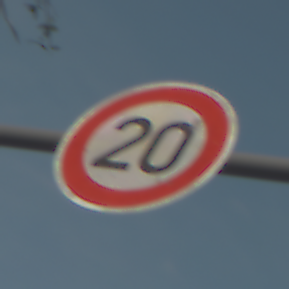
Verkehrszeichen: Geschwindigkeit20
Umgebung: Outdoor, RoadRail
Tageszeit: SunriseSunset
Wetter: PartlyCloudy
Licht: Natural
Jahreszeit: NotSpecified
Kontrast: LowContrast